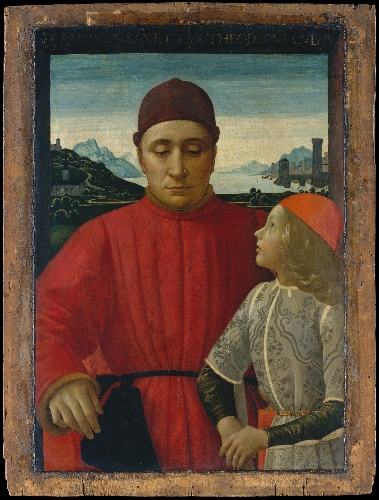
Title: Francesco Sassetti (1421–1490) and His Son Teodoro
Artist: Domenico Ghirlandaio (Domenico Bigordi)
Artist bio: Italian, Florence 1448/49–1494 Florence
Date: ca. 1488
Object type: Painting
Classification: Paintings
Medium: Tempera on wood
Dimensions: Overall 33 1/4 x 25 1/8 in. (84.5 x 63.8 cm); painted surface 29 7/8 x 20 7/8 in. (75.9 x 53 cm)
Department: European Paintings
Credit line: The Jules Bache Collection, 1949
Accession year: 1949
Repository: Metropolitan Museum of Art, New York, NY
Tags: Boys|Men|Portraits